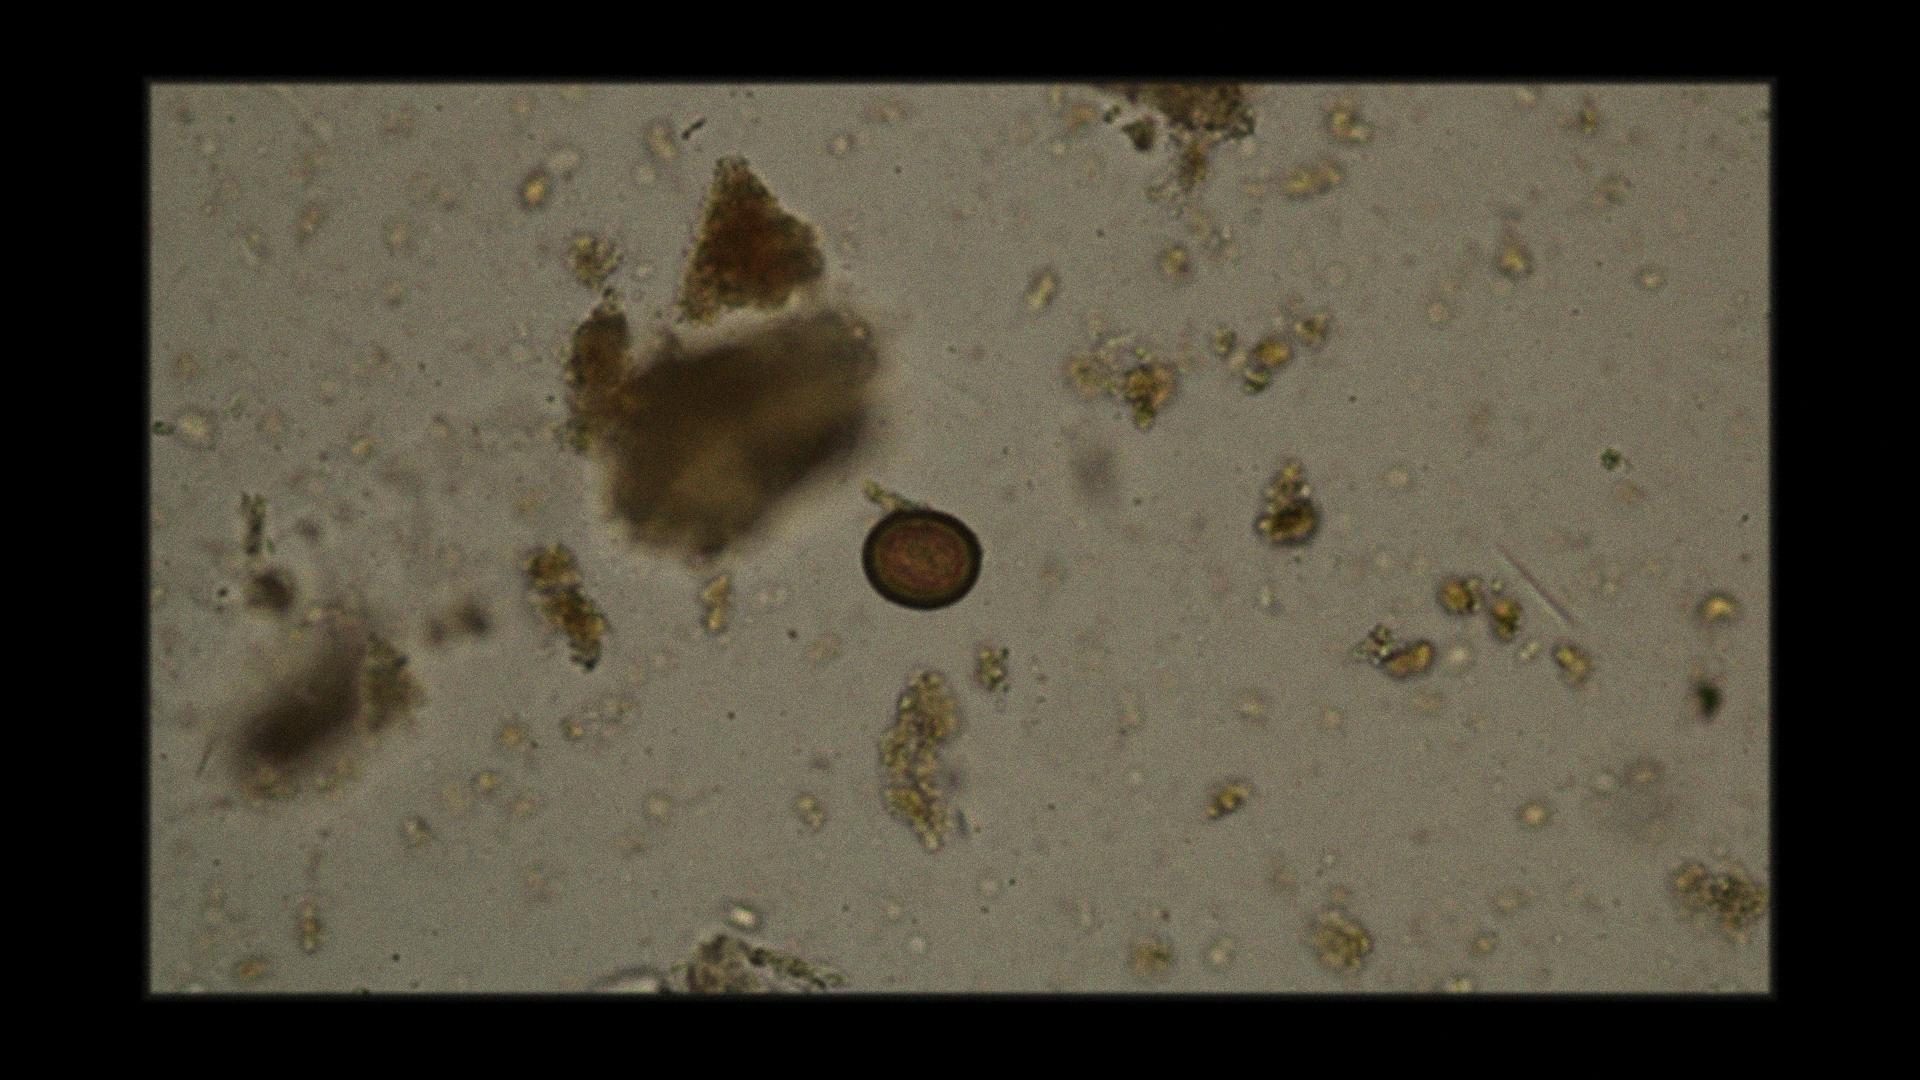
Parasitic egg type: Taenia spp. egg